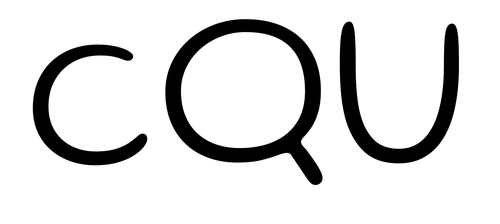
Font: Gluten_ExtraLight